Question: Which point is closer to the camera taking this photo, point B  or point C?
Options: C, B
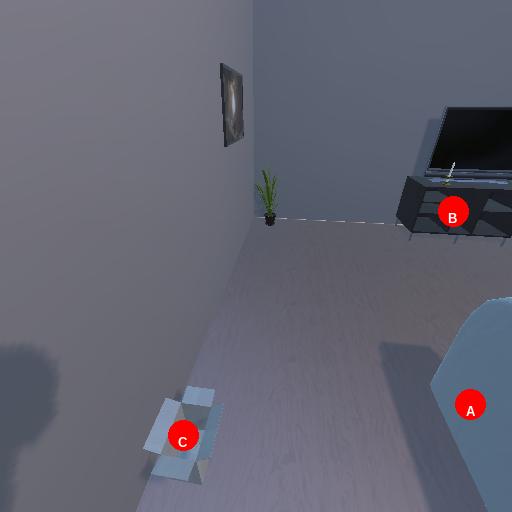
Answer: C